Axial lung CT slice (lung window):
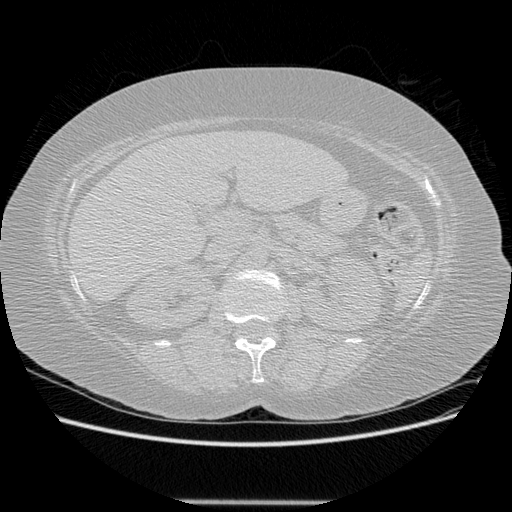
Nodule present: no